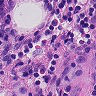
Metastatic tissue present: no